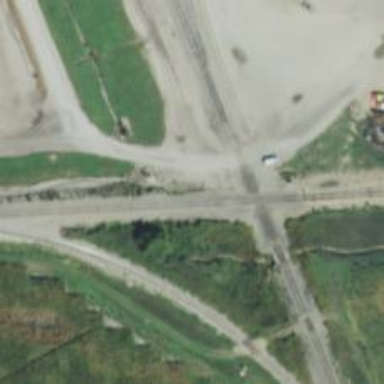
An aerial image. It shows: Railway junction.